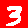
Digit: 3